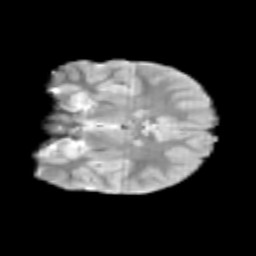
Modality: T2w
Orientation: coronal
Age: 9
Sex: female
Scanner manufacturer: siemens
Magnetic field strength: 3 T
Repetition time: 3.8 s
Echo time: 0.07 s